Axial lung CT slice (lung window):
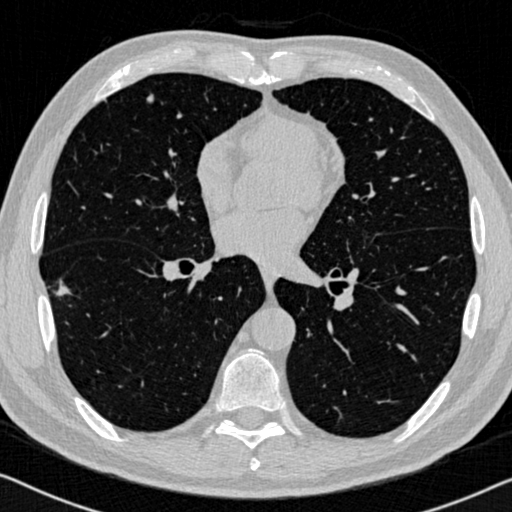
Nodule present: yes
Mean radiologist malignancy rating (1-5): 4.25